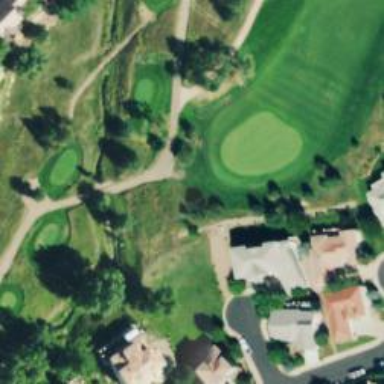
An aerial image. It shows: Golf cartpath that is also road path.